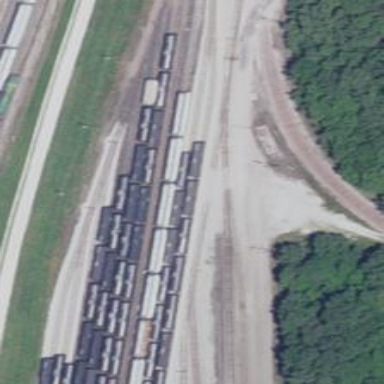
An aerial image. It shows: Railway siding for service.